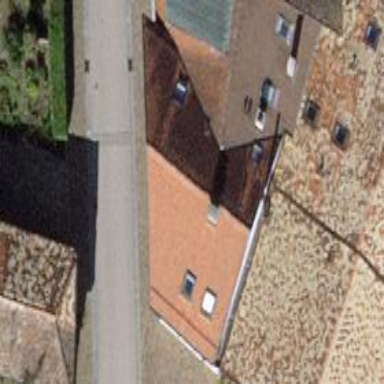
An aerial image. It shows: Half-hipped roof house.